Question: Could you please help me to place an 'ImageView' and also 'Description' having Headline1 and text, Headline2 and some text.
I tried to do but I am not able to do exactly as shown in the picture:

If the description is more, need to have a scroll bar. It should work for all the screen sizes. Here's my code:
'''
<?xml version="1.0" encoding="utf-8"?>
<LinearLayout xmlns:android="http://schemas.android.com/apk/res/android"
android:layout_width="fill_parent"
android:layout_height="fill_parent"
android:orientation="vertical" >
<ScrollView
android:id="@+id/sv_inner"
android:layout_width="fill_parent" android:layout_height="fill_parent">
<LinearLayout
android:id="@+id/rl_inner_layout"
android:layout_width="fill_parent"
android:layout_height="wrap_content"
android:orientation="vertical" >
<ImageView
android:layout_width="wrap_content"
android:layout_height="wrap_content"
android:scaleType="fitXY"
android:layout_gravity="center"
android:src="@drawable/image1" />
<TextView
android:id="@+id/UpdateTimeText"
android:text="is simply dummy text of the printing and typesetting industry. Lorem Ipsum has been the industry's standard dummy text ever since the 1500s, when an unknown printer took a galley of type and scrambled it to make a type specimen book. It has survived not only five centuries, but also the leap into electronic typesetting, remaining essentially unchanged. It was popularised in the 1960s with the release of Letraset sheets containing Lorem Ipsum passages, and more recently with desktop publishing software like Aldus PageMaker including versions of Lorem Ipsum."
android:layout_width="wrap_content"
android:layout_height="wrap_content"
android:layout_gravity="bottom|center"
android:layout_marginTop="4dp"
android:layout_marginRight="4dp" />
</LinearLayout>
</ScrollView>
</LinearLayout>
flag
'''
I tried adding customized title bar with button but that's breaking my UI. So I would want to place a footer in my UI itself which is outside the scroll bar
with 2 buttons back and next.
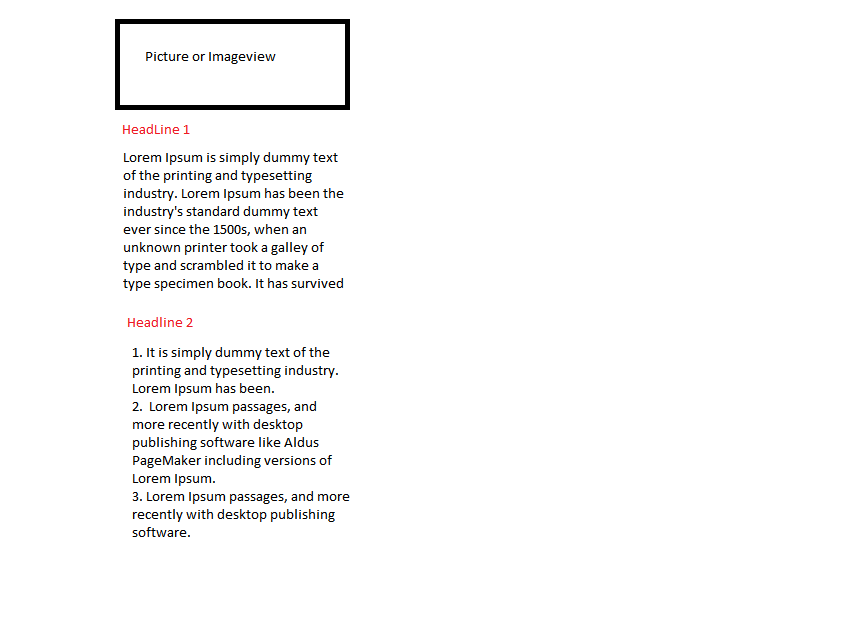
Answer: You could try this:
'''
<?xml version="1.0" encoding="utf-8"?>
<RelativeLayout xmlns:android="http://schemas.android.com/apk/res/android"
android:layout_width="fill_parent"
android:layout_height="fill_parent"
android:layout_marginLeft="50dp"
android:layout_marginRight="50dp"
android:orientation="vertical">
<ImageView
android:id="@+id/imageView"
android:layout_alignParentTop="true"
android:layout_width="wrap_content"
android:layout_height="wrap_content"
android:layout_centerHorizontal="true"
android:scaleType="fitXY"
android:src="@drawable/directory_icon" />
<ScrollView
android:id="@+id/sv_inner"
android:layout_below="@+id/imageView"
android:layout_above="@+id/linearLayoutButtons"
android:layout_width="fill_parent"
android:layout_height="wrap_content">
<LinearLayout xmlns:android="http://schemas.android.com/apk/res/android"
android:layout_width="fill_parent"
android:layout_height="fill_parent"
android:orientation="vertical">
<TextView
android:layout_width="wrap_content"
android:layout_height="wrap_content"
android:layout_marginRight="4dp"
android:layout_marginTop="4dp"
android:text="HeadLine 1"
android:textColor="@android:color/holo_red_light" />
<TextView
android:layout_width="wrap_content"
android:layout_height="wrap_content"
android:layout_marginRight="4dp"
android:layout_marginTop="4dp"
android:text="is simply dummy text of the printing and typesetting industry. Lorem Ipsum has been the industry's standard dummy text ever since the 1500s, when an unknown printer took a galley of type and scrambled it to make a type specimen book. It has survived not only five centuries, but also the leap into electronic typesetting, remaining essentially unchanged. It was popularised in the 1960s with the release of Letraset sheets containing Lorem Ipsum passages, and more recently with desktop publishing software like Aldus PageMaker including versions of Lorem Ipsum." />
<TextView
android:layout_width="wrap_content"
android:layout_height="wrap_content"
android:layout_marginRight="4dp"
android:layout_marginTop="4dp"
android:text="HeadLine 2"
android:textColor="@android:color/holo_red_light" />
<TextView
android:layout_width="wrap_content"
android:layout_height="wrap_content"
android:layout_marginRight="4dp"
android:layout_marginTop="4dp"
android:text="is simply dummy text of the printing and typesetting industry." />
</LinearLayout>
</ScrollView>
<LinearLayout
android:id="@+id/linearLayoutButtons"
android:layout_alignParentBottom="true"
android:layout_centerHorizontal="true"
android:layout_width="wrap_content"
android:layout_height="wrap_content"
android:orientation="horizontal">
<Button
android:layout_width="wrap_content"
android:layout_height="wrap_content"
android:text="previous"/>
<Button
android:layout_width="wrap_content"
android:layout_height="wrap_content"
android:text="next"/>
</LinearLayout>
</RelativeLayout>
'''